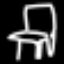
Label: chair